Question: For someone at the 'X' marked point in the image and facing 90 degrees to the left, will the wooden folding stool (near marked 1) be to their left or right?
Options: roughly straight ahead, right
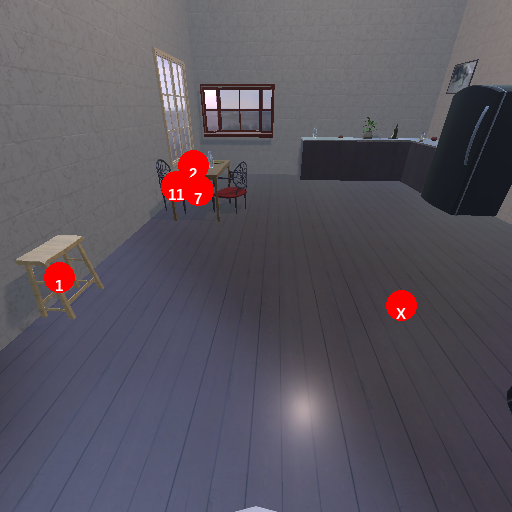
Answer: roughly straight ahead